Aerial crown-view tile of a tropical tree (Barro Colorado Island, Panama), acquired 20250217:
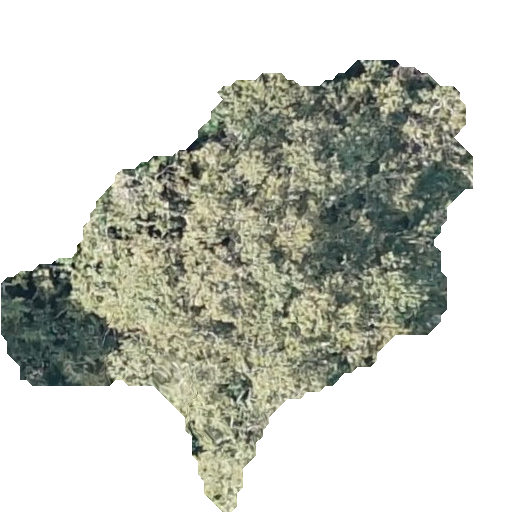
Species: Luehea seemannii
GBIF accepted scientific name: Luehea seemannii
Crown area: 169.252 m²